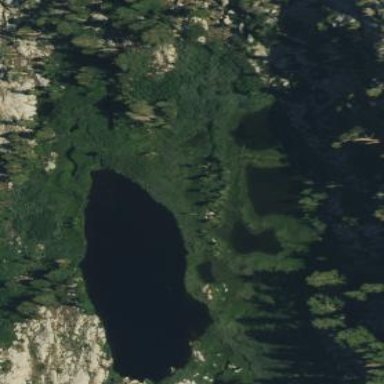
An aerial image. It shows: Serene lake surrounded by nature.